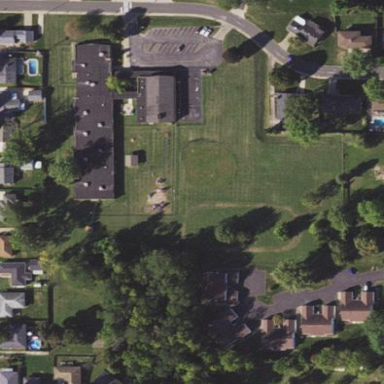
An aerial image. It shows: School.